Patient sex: M
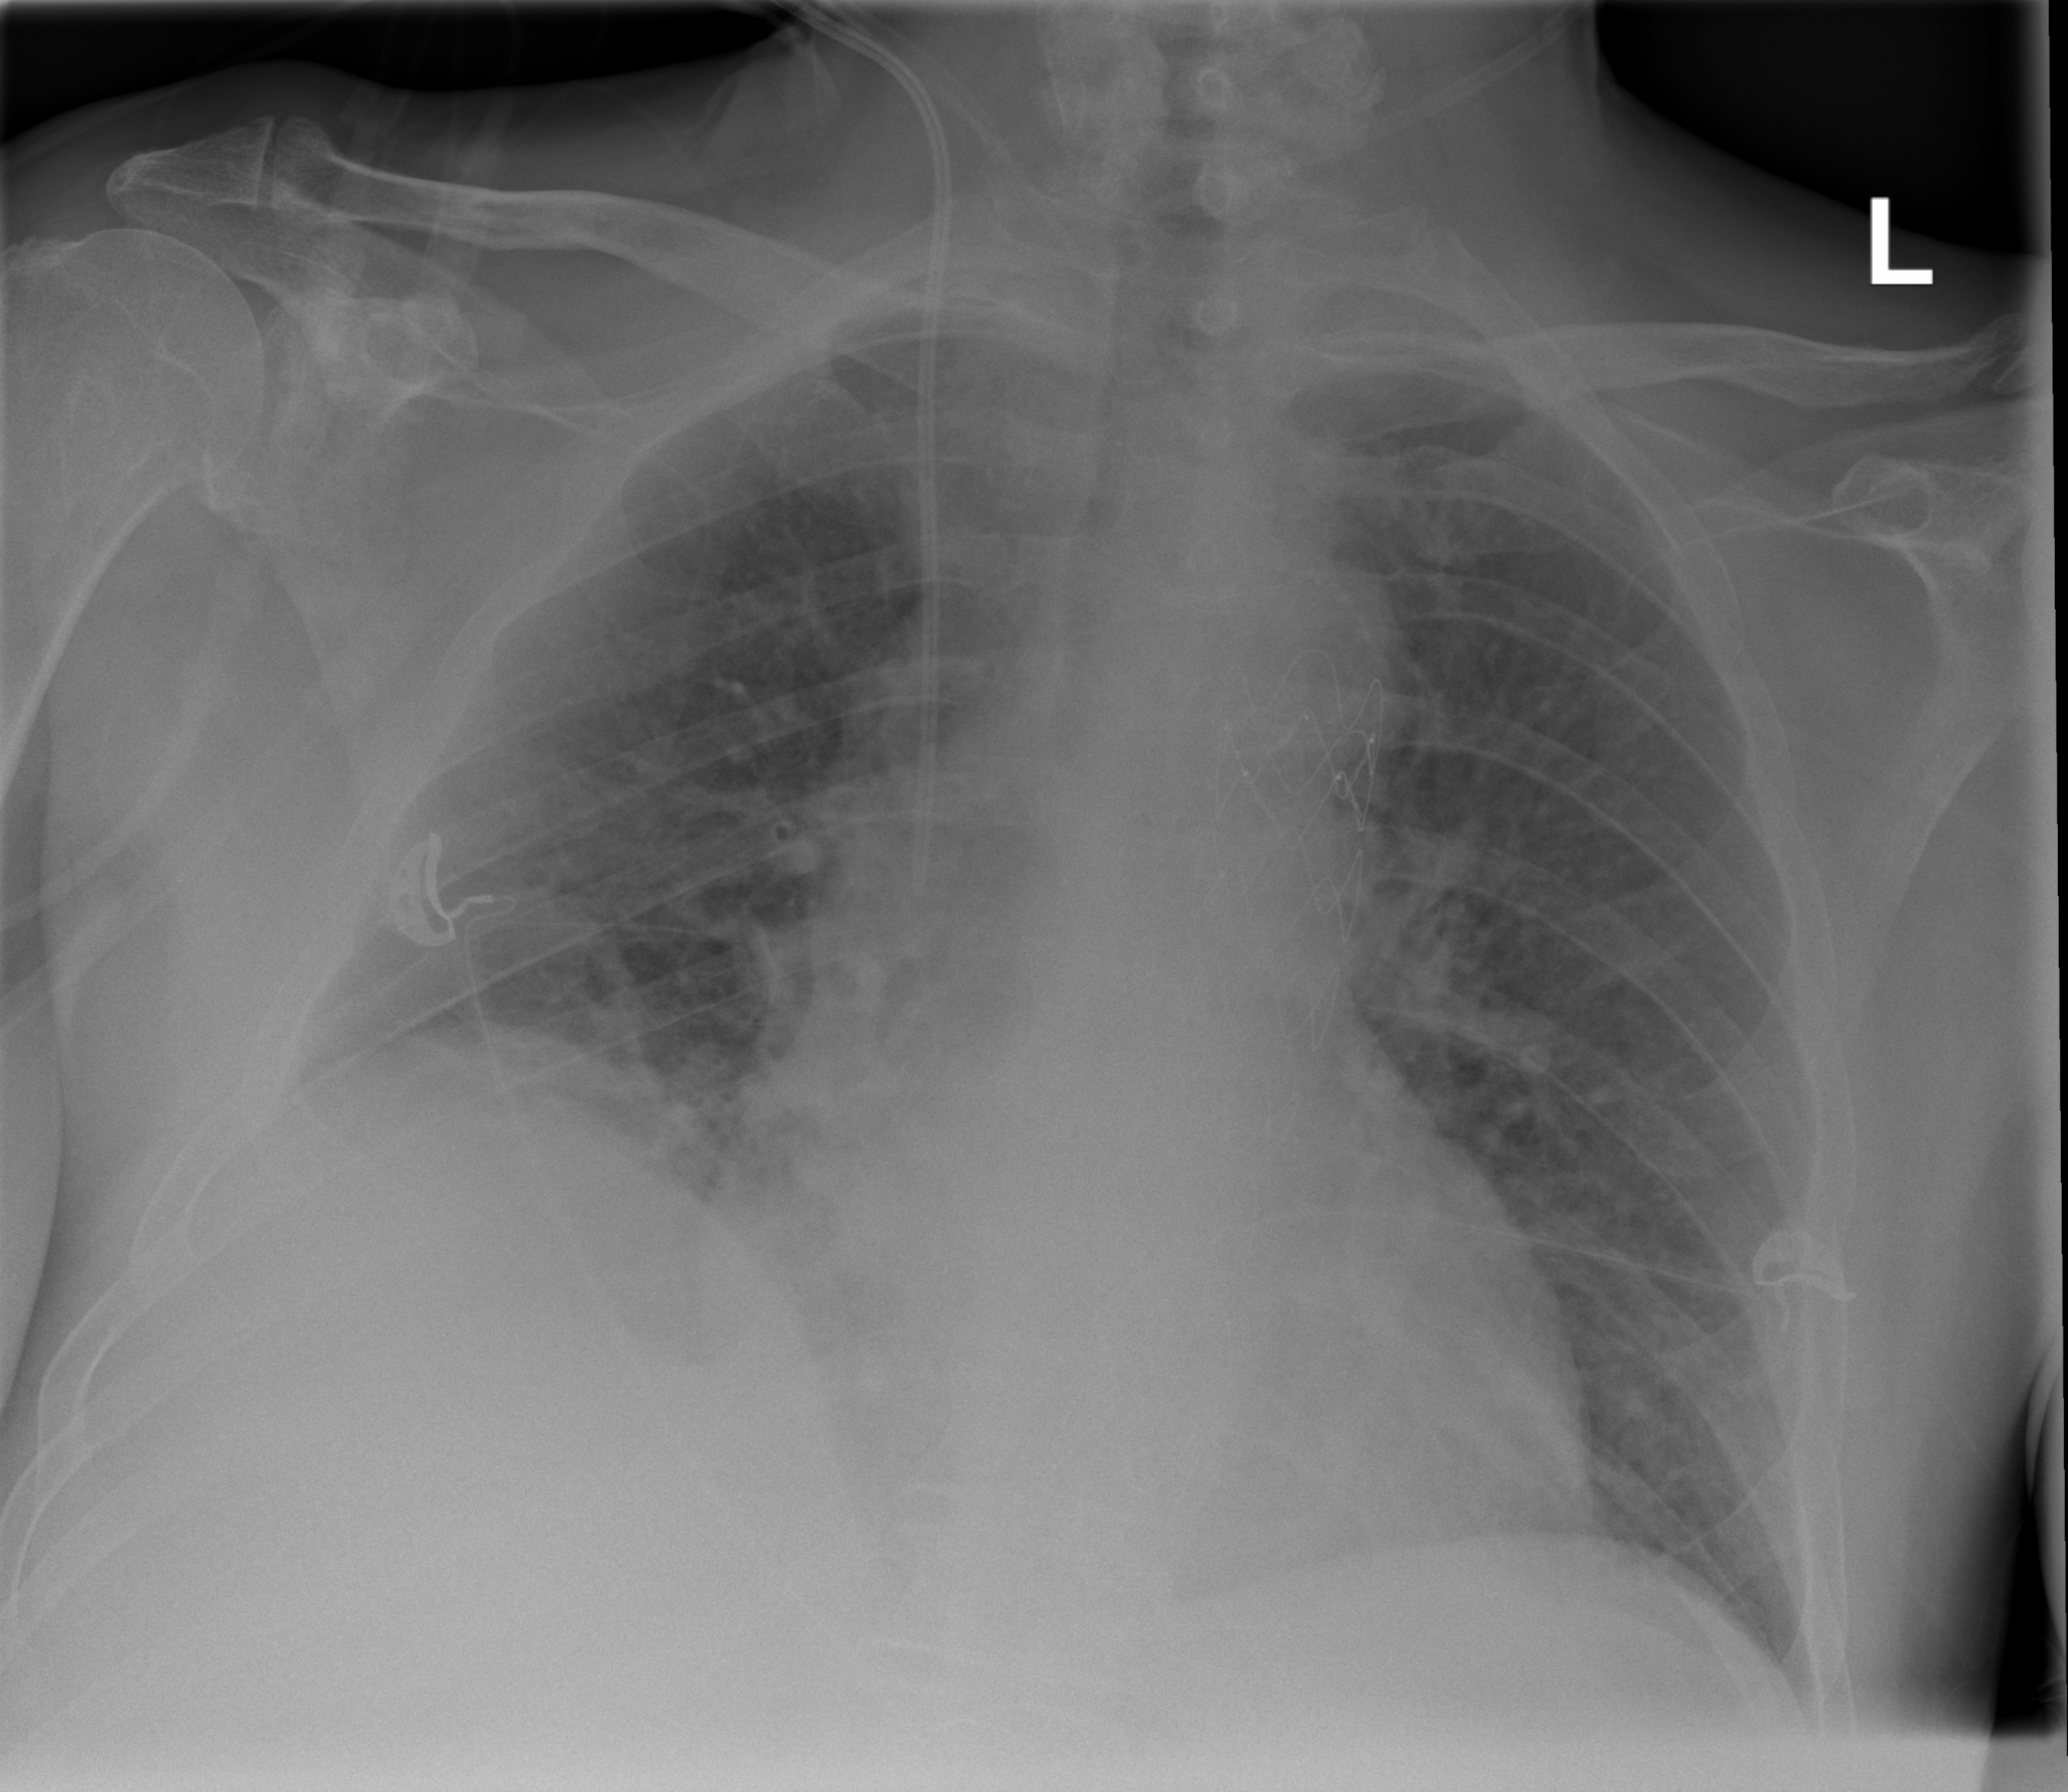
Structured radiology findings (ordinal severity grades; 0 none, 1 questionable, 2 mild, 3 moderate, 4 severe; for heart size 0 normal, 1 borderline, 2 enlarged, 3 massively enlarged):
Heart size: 1
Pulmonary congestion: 2
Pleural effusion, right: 2
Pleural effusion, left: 0
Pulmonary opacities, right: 2
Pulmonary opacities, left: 2
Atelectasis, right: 2
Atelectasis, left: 0